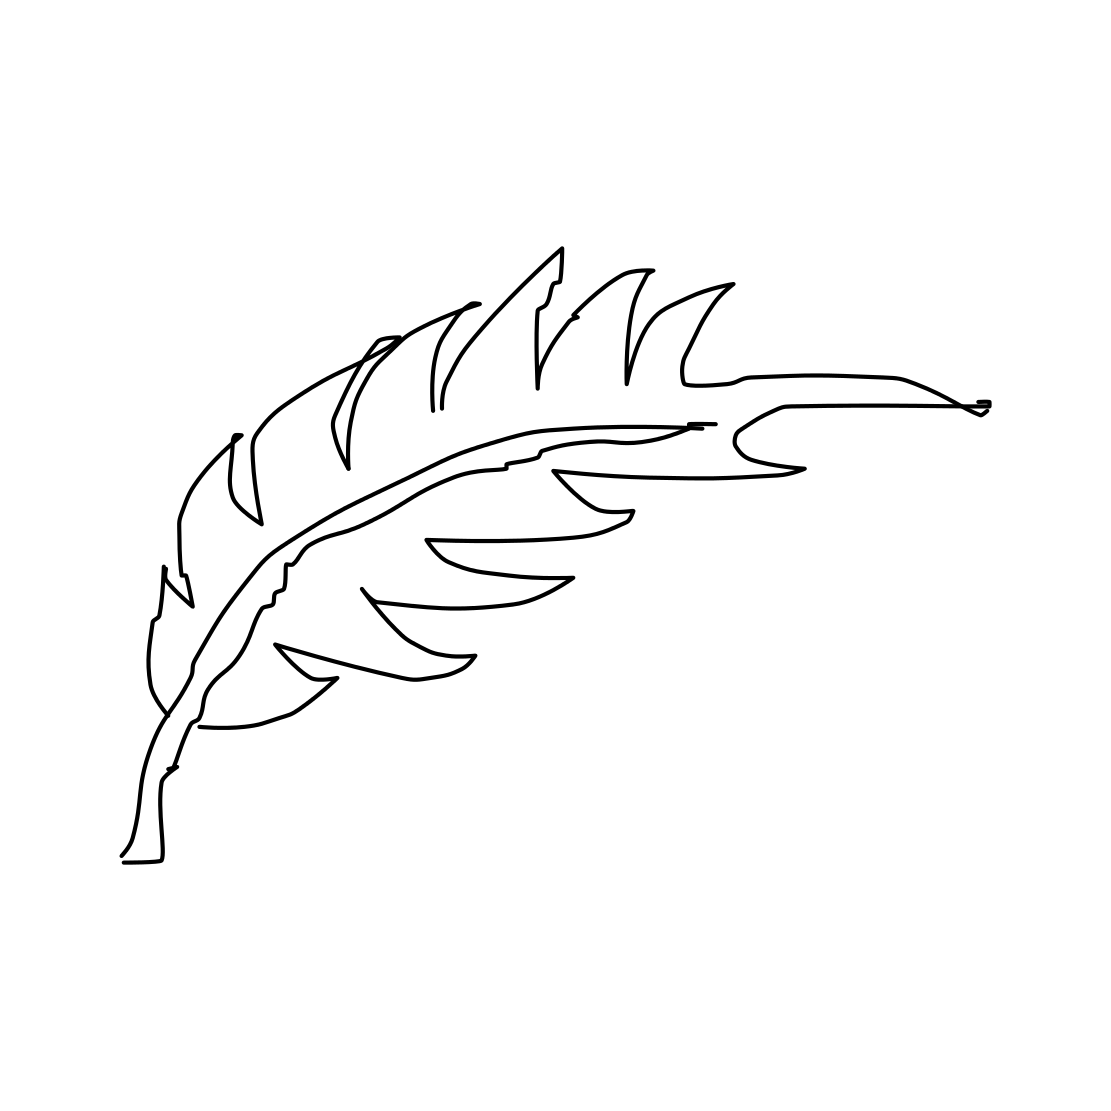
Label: feather